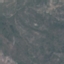
Land use / land cover class: HerbaceousVegetation